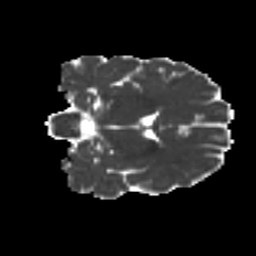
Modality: MD
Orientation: coronal
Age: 36
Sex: male
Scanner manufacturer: ge
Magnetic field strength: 3 T
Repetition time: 7.8 s
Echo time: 0.0618 s